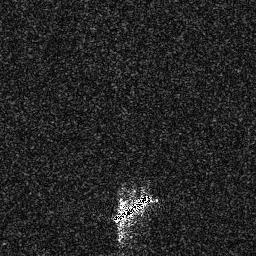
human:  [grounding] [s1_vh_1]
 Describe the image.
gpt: In the satellite image, there is  <ref>1 medium ship </ref> <box>[[43, 73, 60, 86, 0]]</box> located at bottom.